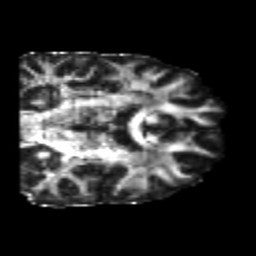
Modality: FA
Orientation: coronal
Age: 21
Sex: male
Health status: healthy
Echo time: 0.074 s